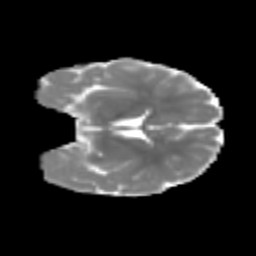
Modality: MD
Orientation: coronal
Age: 6
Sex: male
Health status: healthy